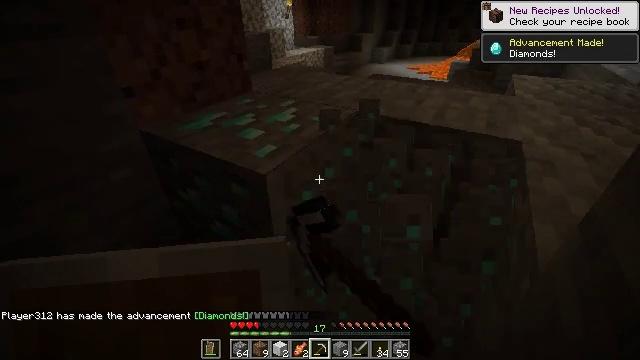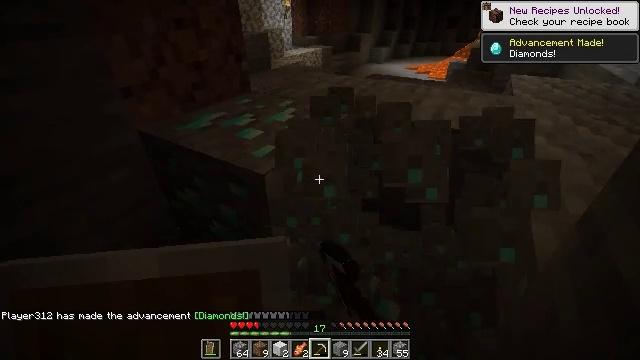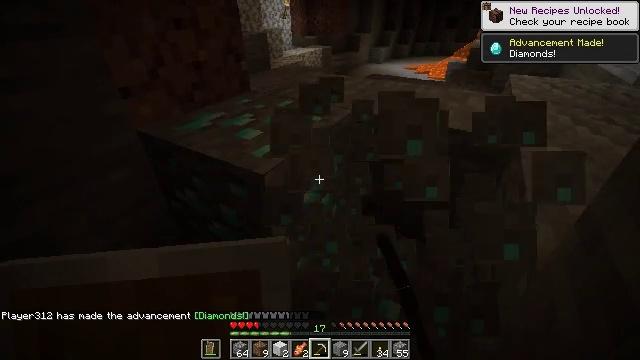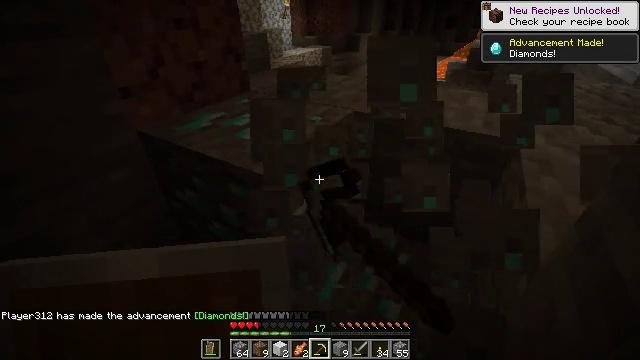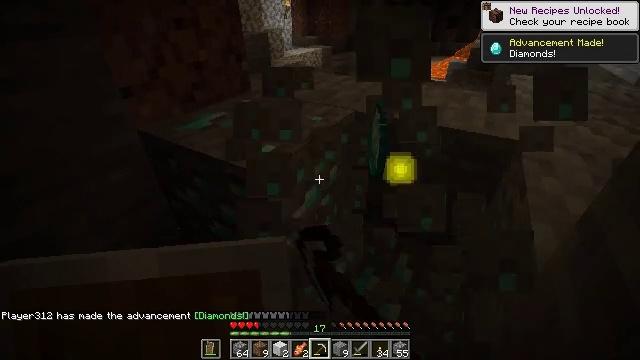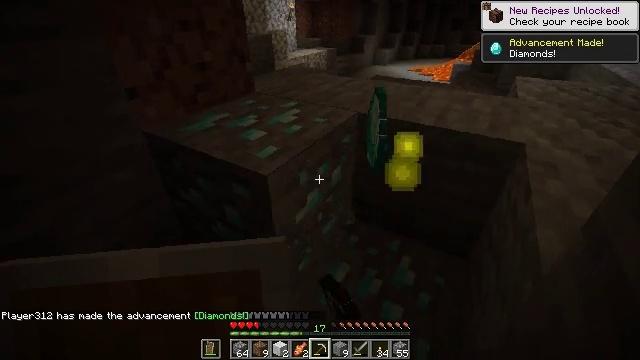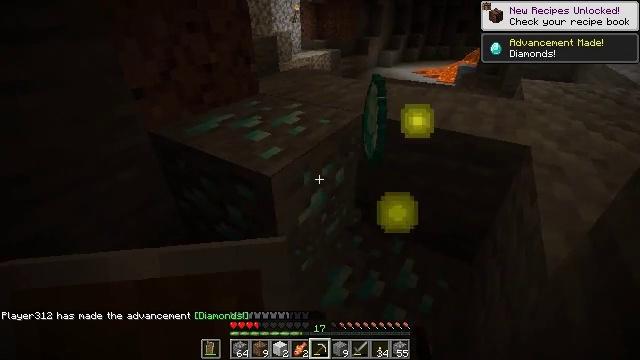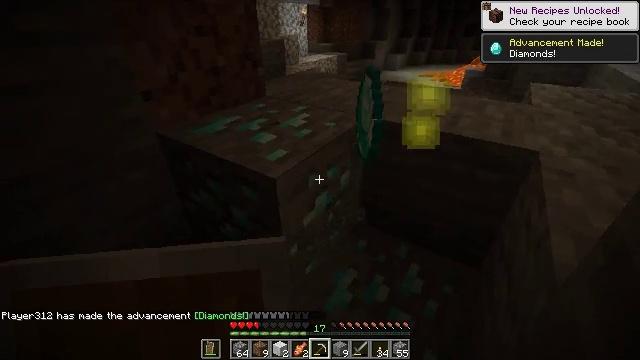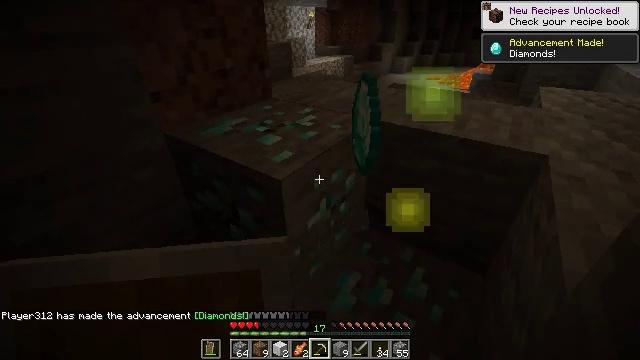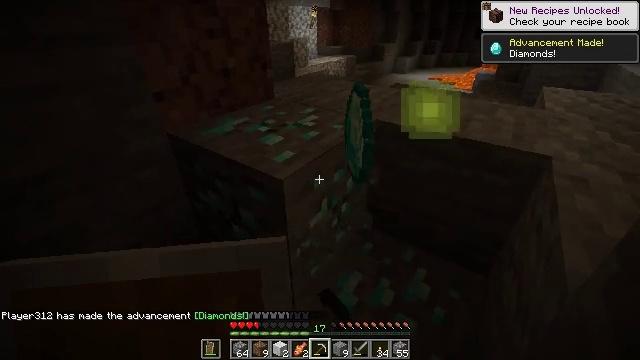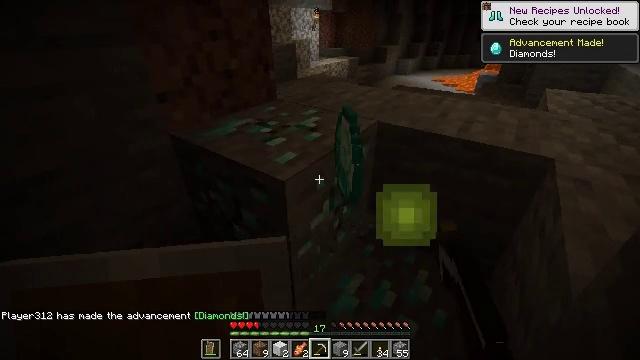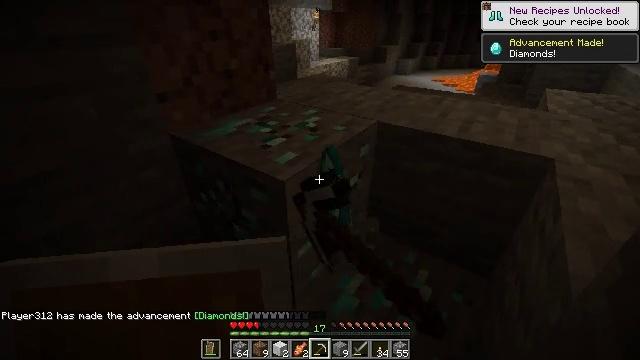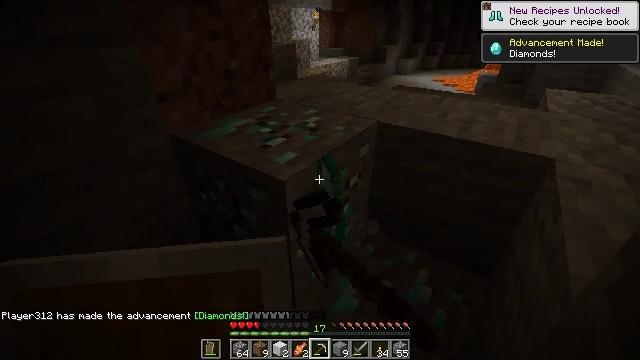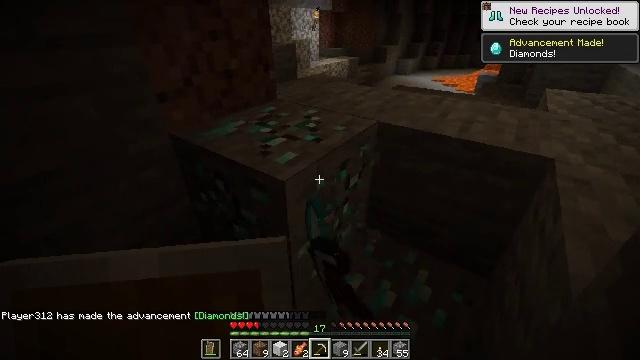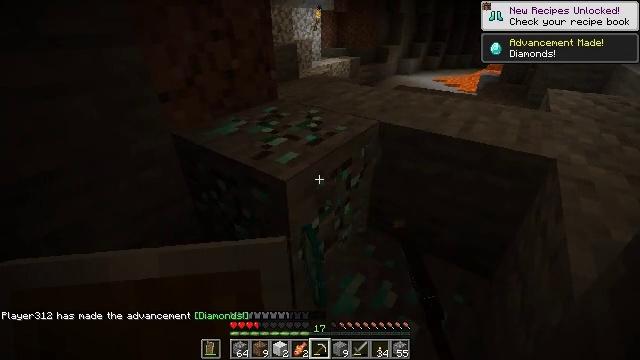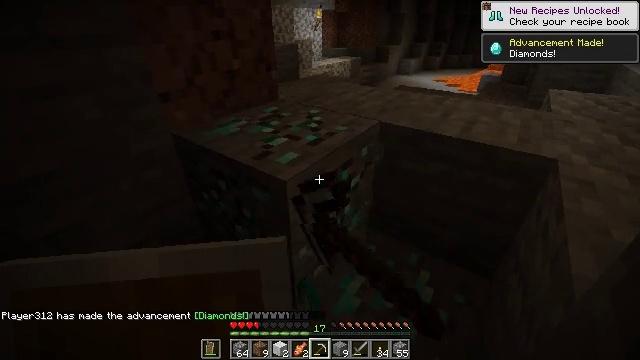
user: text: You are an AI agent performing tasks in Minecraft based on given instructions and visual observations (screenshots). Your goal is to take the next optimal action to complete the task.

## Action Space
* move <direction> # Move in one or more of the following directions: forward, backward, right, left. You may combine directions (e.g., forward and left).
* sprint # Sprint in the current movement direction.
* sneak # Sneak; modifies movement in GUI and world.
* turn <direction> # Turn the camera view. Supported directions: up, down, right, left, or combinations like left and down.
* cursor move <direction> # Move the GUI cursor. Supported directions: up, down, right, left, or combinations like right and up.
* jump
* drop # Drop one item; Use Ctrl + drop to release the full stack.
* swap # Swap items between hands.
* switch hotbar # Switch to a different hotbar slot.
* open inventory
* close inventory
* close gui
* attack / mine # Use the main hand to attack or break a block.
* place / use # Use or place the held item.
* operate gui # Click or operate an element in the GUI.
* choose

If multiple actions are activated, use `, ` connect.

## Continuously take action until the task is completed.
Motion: motion action
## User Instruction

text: Mine the diamond ore underground.
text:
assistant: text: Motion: attack / mine
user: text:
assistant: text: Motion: attack / mine
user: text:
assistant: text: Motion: attack / mine
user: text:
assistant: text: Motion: attack / mine
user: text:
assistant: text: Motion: attack / mine
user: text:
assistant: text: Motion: attack / mine
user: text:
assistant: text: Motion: turn left, attack / mine
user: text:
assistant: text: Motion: turn left, attack / mine
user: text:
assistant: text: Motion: attack / mine
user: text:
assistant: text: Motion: attack / mine
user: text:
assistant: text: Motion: attack / mine
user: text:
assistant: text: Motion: attack / mine
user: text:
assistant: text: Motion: attack / mine
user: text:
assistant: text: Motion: attack / mine
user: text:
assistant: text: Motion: attack / mine
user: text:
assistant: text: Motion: attack / mine
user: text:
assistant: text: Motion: attack / mine
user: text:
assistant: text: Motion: attack / mine
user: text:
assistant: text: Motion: attack / mine
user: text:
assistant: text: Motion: attack / mine
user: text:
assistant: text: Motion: attack / mine
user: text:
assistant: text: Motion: attack / mine
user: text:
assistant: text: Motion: attack / mine
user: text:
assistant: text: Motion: attack / mine
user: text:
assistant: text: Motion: no_op
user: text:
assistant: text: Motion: no_op
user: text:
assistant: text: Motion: no_op
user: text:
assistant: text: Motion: no_op
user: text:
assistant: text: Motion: no_op
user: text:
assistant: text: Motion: no_op